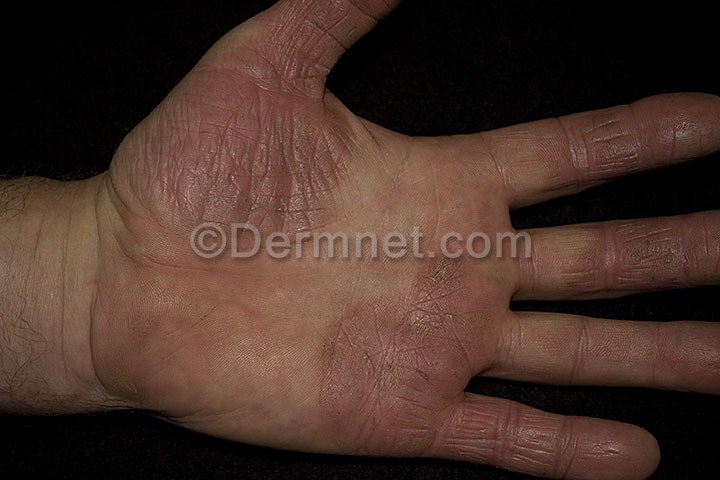
Disease: Psoriasis pictures Lichen Planus and related diseases